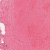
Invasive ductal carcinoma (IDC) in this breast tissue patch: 0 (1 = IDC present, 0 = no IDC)